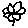
Label: flower